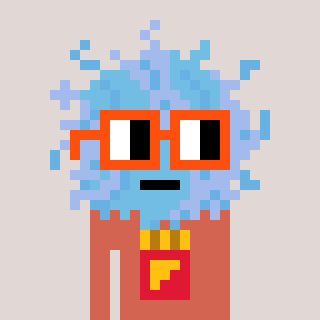
a pixel art character with square orange glasses, a lint-shaped head and a peachy-colored body on a warm background